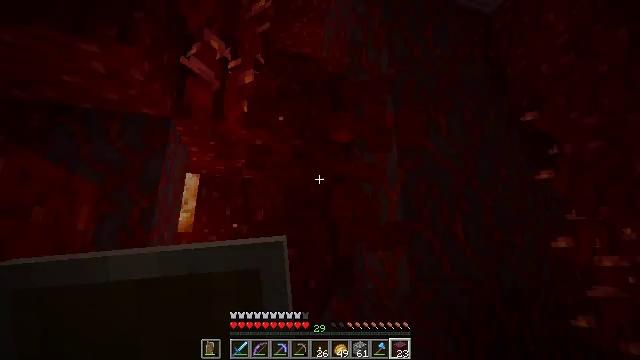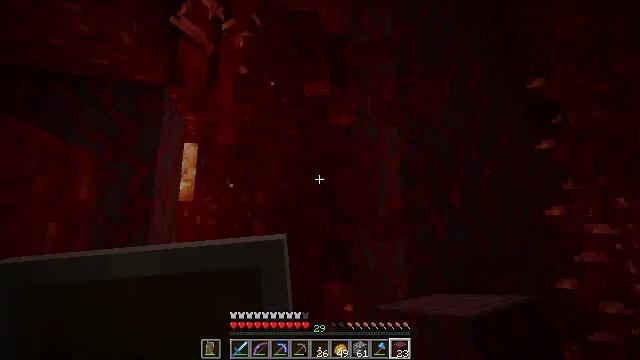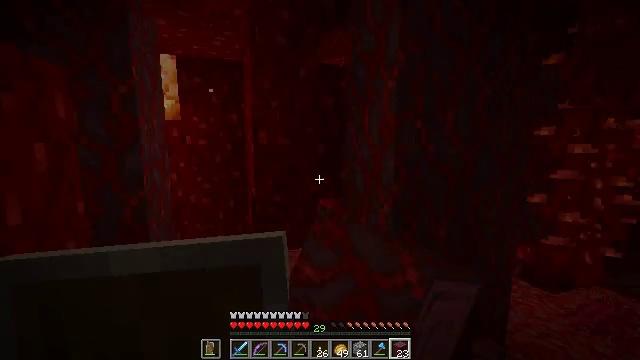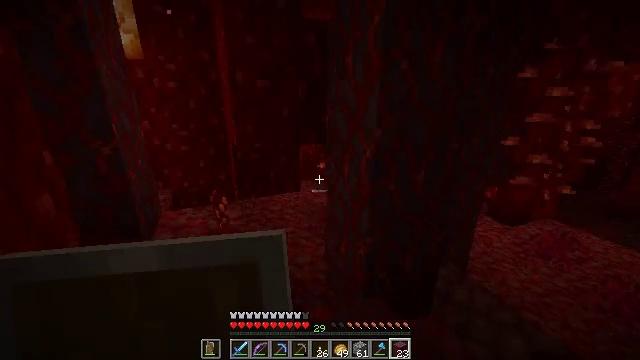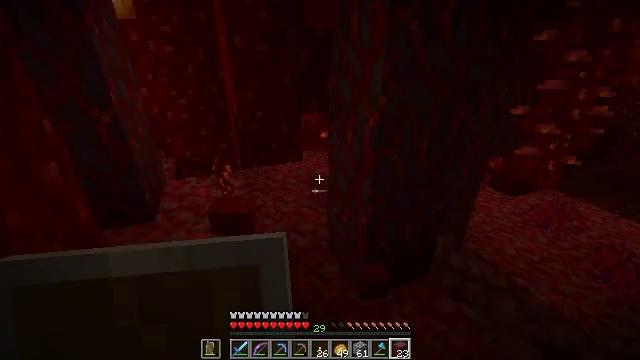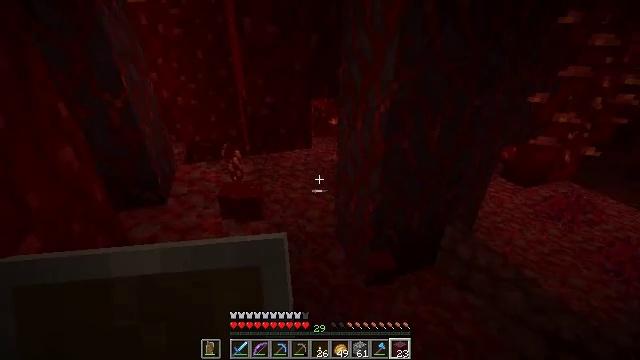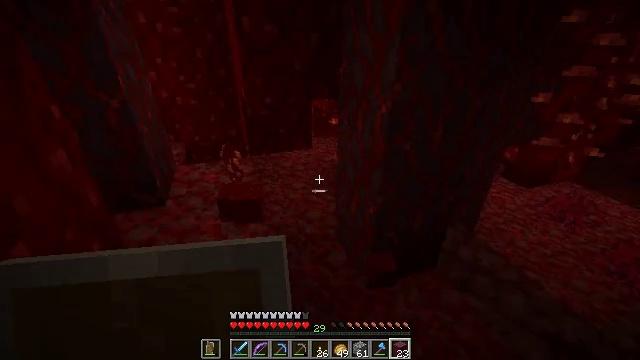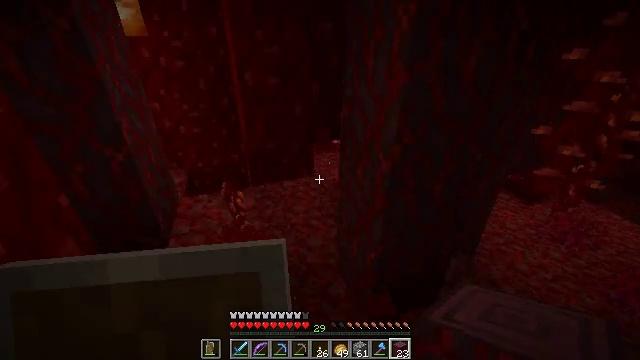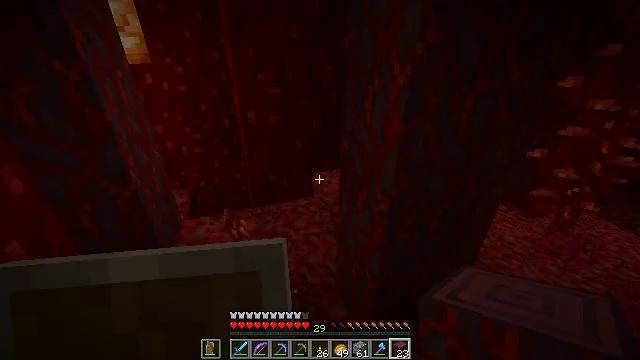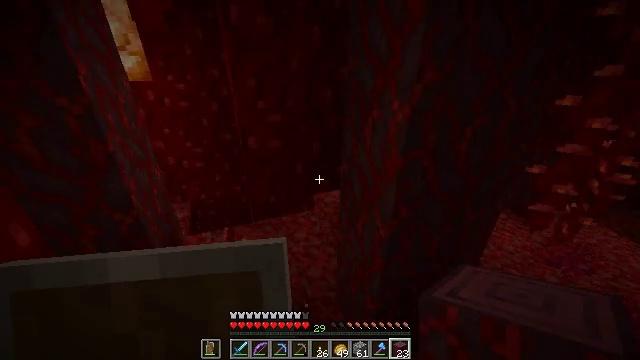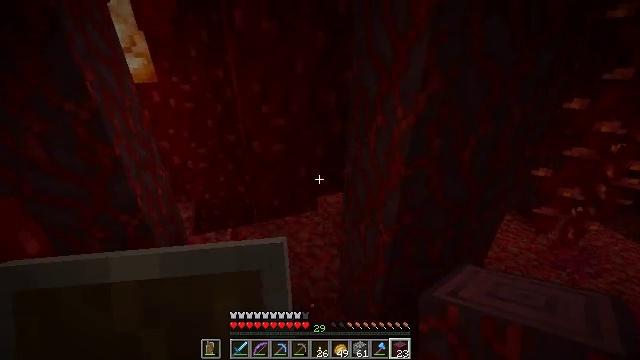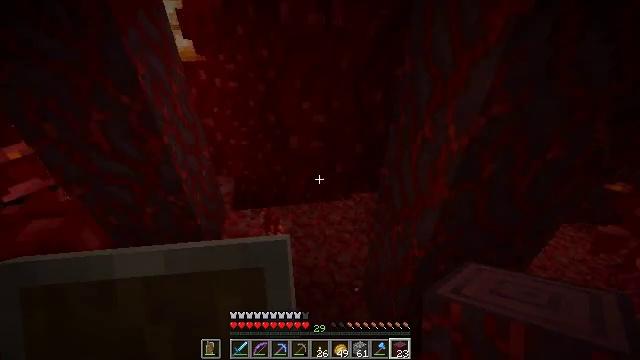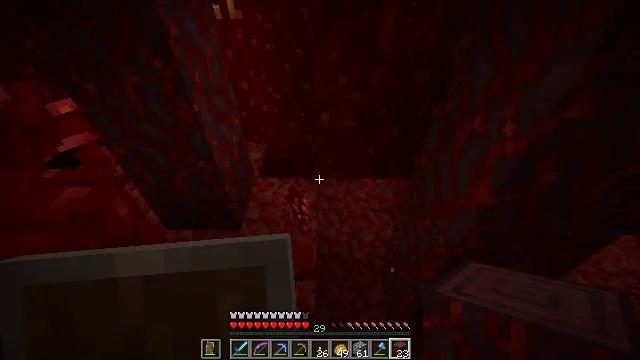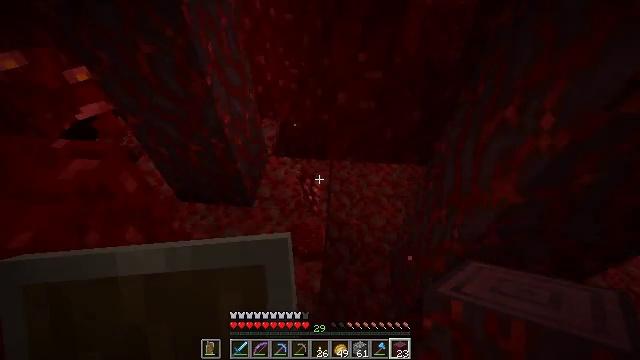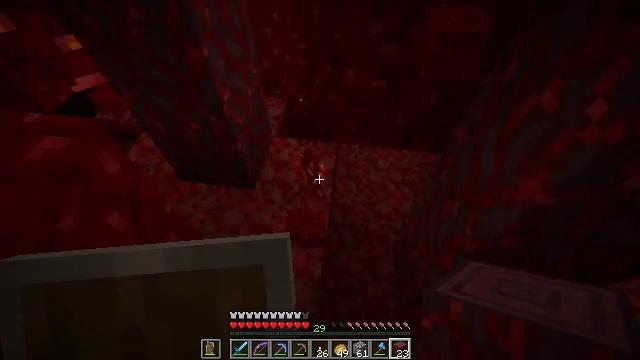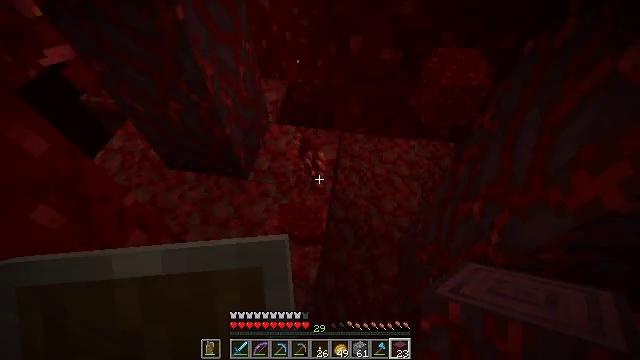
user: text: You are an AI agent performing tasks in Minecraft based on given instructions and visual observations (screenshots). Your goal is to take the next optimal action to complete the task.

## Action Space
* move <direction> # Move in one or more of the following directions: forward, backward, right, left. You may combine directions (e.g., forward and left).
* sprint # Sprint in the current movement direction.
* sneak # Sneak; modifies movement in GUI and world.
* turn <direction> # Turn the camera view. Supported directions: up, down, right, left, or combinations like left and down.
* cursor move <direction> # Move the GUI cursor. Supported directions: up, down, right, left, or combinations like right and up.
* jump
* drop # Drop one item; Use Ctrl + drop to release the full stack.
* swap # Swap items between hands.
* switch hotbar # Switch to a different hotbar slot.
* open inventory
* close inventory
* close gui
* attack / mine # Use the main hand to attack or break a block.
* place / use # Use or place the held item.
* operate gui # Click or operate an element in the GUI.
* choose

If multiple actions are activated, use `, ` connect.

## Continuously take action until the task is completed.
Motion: motion action
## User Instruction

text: Mine crimson fungus from the ground in the Nether.
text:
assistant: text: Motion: turn down, attack / mine
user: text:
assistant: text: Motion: turn right and down, attack / mine
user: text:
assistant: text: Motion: turn right and down
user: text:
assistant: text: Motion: turn down
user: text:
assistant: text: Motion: turn left and down
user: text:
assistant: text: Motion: move forward
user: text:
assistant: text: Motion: move forward, jump
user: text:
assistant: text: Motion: move forward, jump
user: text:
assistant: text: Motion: move forward, jump
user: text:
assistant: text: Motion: move forward, jump
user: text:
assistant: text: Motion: move forward, turn left and down
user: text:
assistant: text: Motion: move forward, turn left and down
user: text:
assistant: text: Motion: move forward, turn left and down
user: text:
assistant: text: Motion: move forward, turn left and down
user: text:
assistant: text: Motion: turn left and down
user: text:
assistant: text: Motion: no_op
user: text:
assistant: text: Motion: no_op
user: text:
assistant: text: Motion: move forward
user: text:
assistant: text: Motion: move forward
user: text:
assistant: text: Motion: move forward, turn up
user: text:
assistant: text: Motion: move forward, turn right and up
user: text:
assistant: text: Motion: turn right and up
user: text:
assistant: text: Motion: turn right and up
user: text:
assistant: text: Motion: turn up
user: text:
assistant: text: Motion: no_op
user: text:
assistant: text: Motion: no_op
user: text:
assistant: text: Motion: no_op
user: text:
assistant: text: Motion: no_op
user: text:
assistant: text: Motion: move forward and move left, turn left and down
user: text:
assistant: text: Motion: move forward and move left, turn left and down